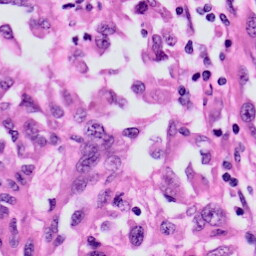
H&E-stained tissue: Skin